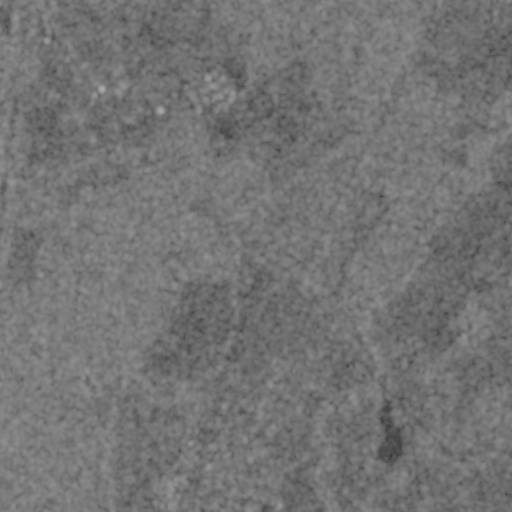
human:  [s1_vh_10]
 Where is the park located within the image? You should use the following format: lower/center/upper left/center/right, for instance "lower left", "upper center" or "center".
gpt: The park is located in the center right of the image.
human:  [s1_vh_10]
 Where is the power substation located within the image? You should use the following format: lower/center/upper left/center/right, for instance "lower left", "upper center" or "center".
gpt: The power substation is located in the upper left of the image.
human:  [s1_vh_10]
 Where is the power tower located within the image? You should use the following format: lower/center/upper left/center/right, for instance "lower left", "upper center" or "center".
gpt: The power tower is located in the upper left of the image.
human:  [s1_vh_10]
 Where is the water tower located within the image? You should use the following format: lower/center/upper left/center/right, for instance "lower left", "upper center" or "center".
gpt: The water tower is located in the lower center of the image.
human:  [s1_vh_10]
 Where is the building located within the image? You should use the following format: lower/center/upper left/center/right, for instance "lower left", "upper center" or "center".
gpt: There is no building in the image.

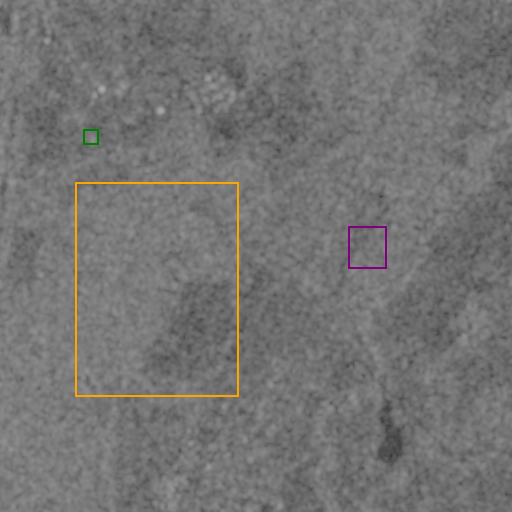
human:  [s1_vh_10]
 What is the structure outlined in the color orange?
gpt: The structure outlined in orange is a crop field.
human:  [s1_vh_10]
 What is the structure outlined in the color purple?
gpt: The structure outlined in purple is a park.
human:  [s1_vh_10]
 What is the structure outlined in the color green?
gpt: The structure outlined in green is a power substation.
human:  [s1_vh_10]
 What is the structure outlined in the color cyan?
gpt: There is no cyan outline.